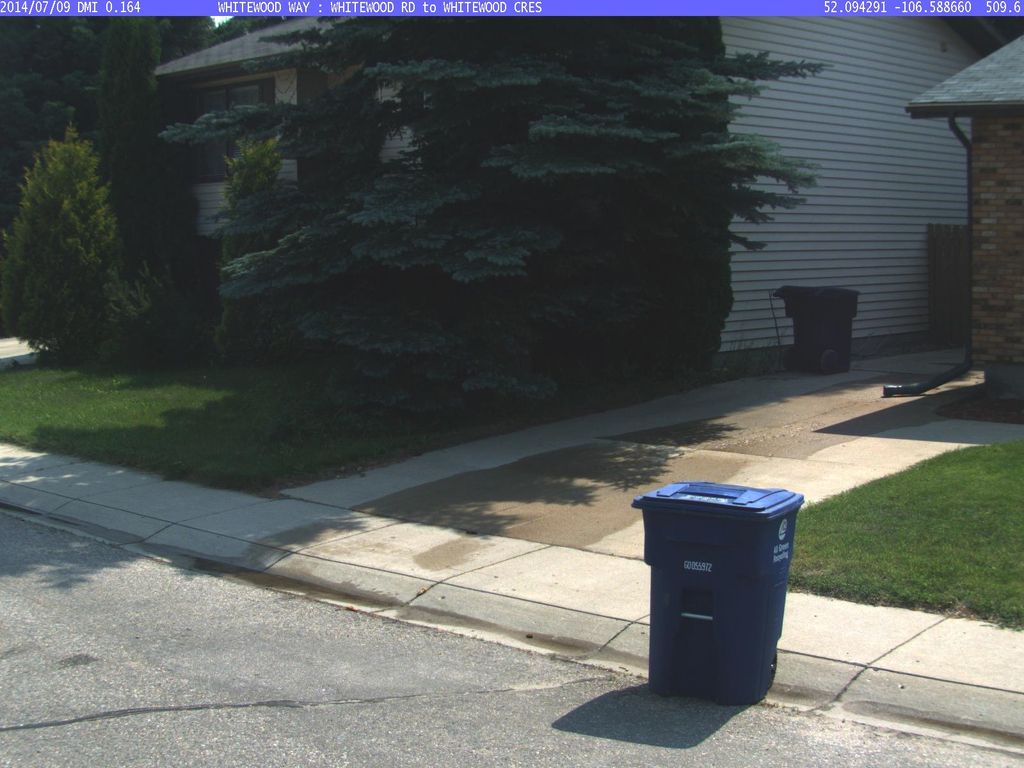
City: saskatoon